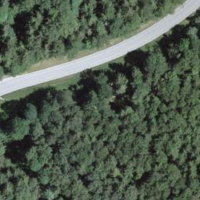
EUNIS habitat code: 41
Species observed at this site:
Melittis melissophyllum